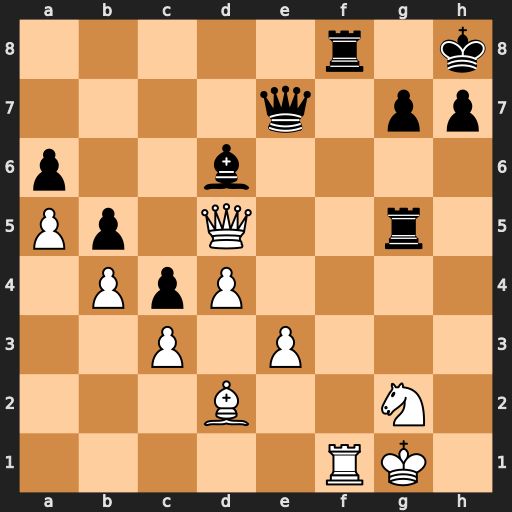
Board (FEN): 5r1k/4q1pp/p2b4/Pp1Q2r1/1PpP4/2P1P3/3B2N1/5RK1
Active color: w
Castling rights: -
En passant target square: -
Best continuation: Rxf8+ Qxf8 Qxg5